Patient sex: F
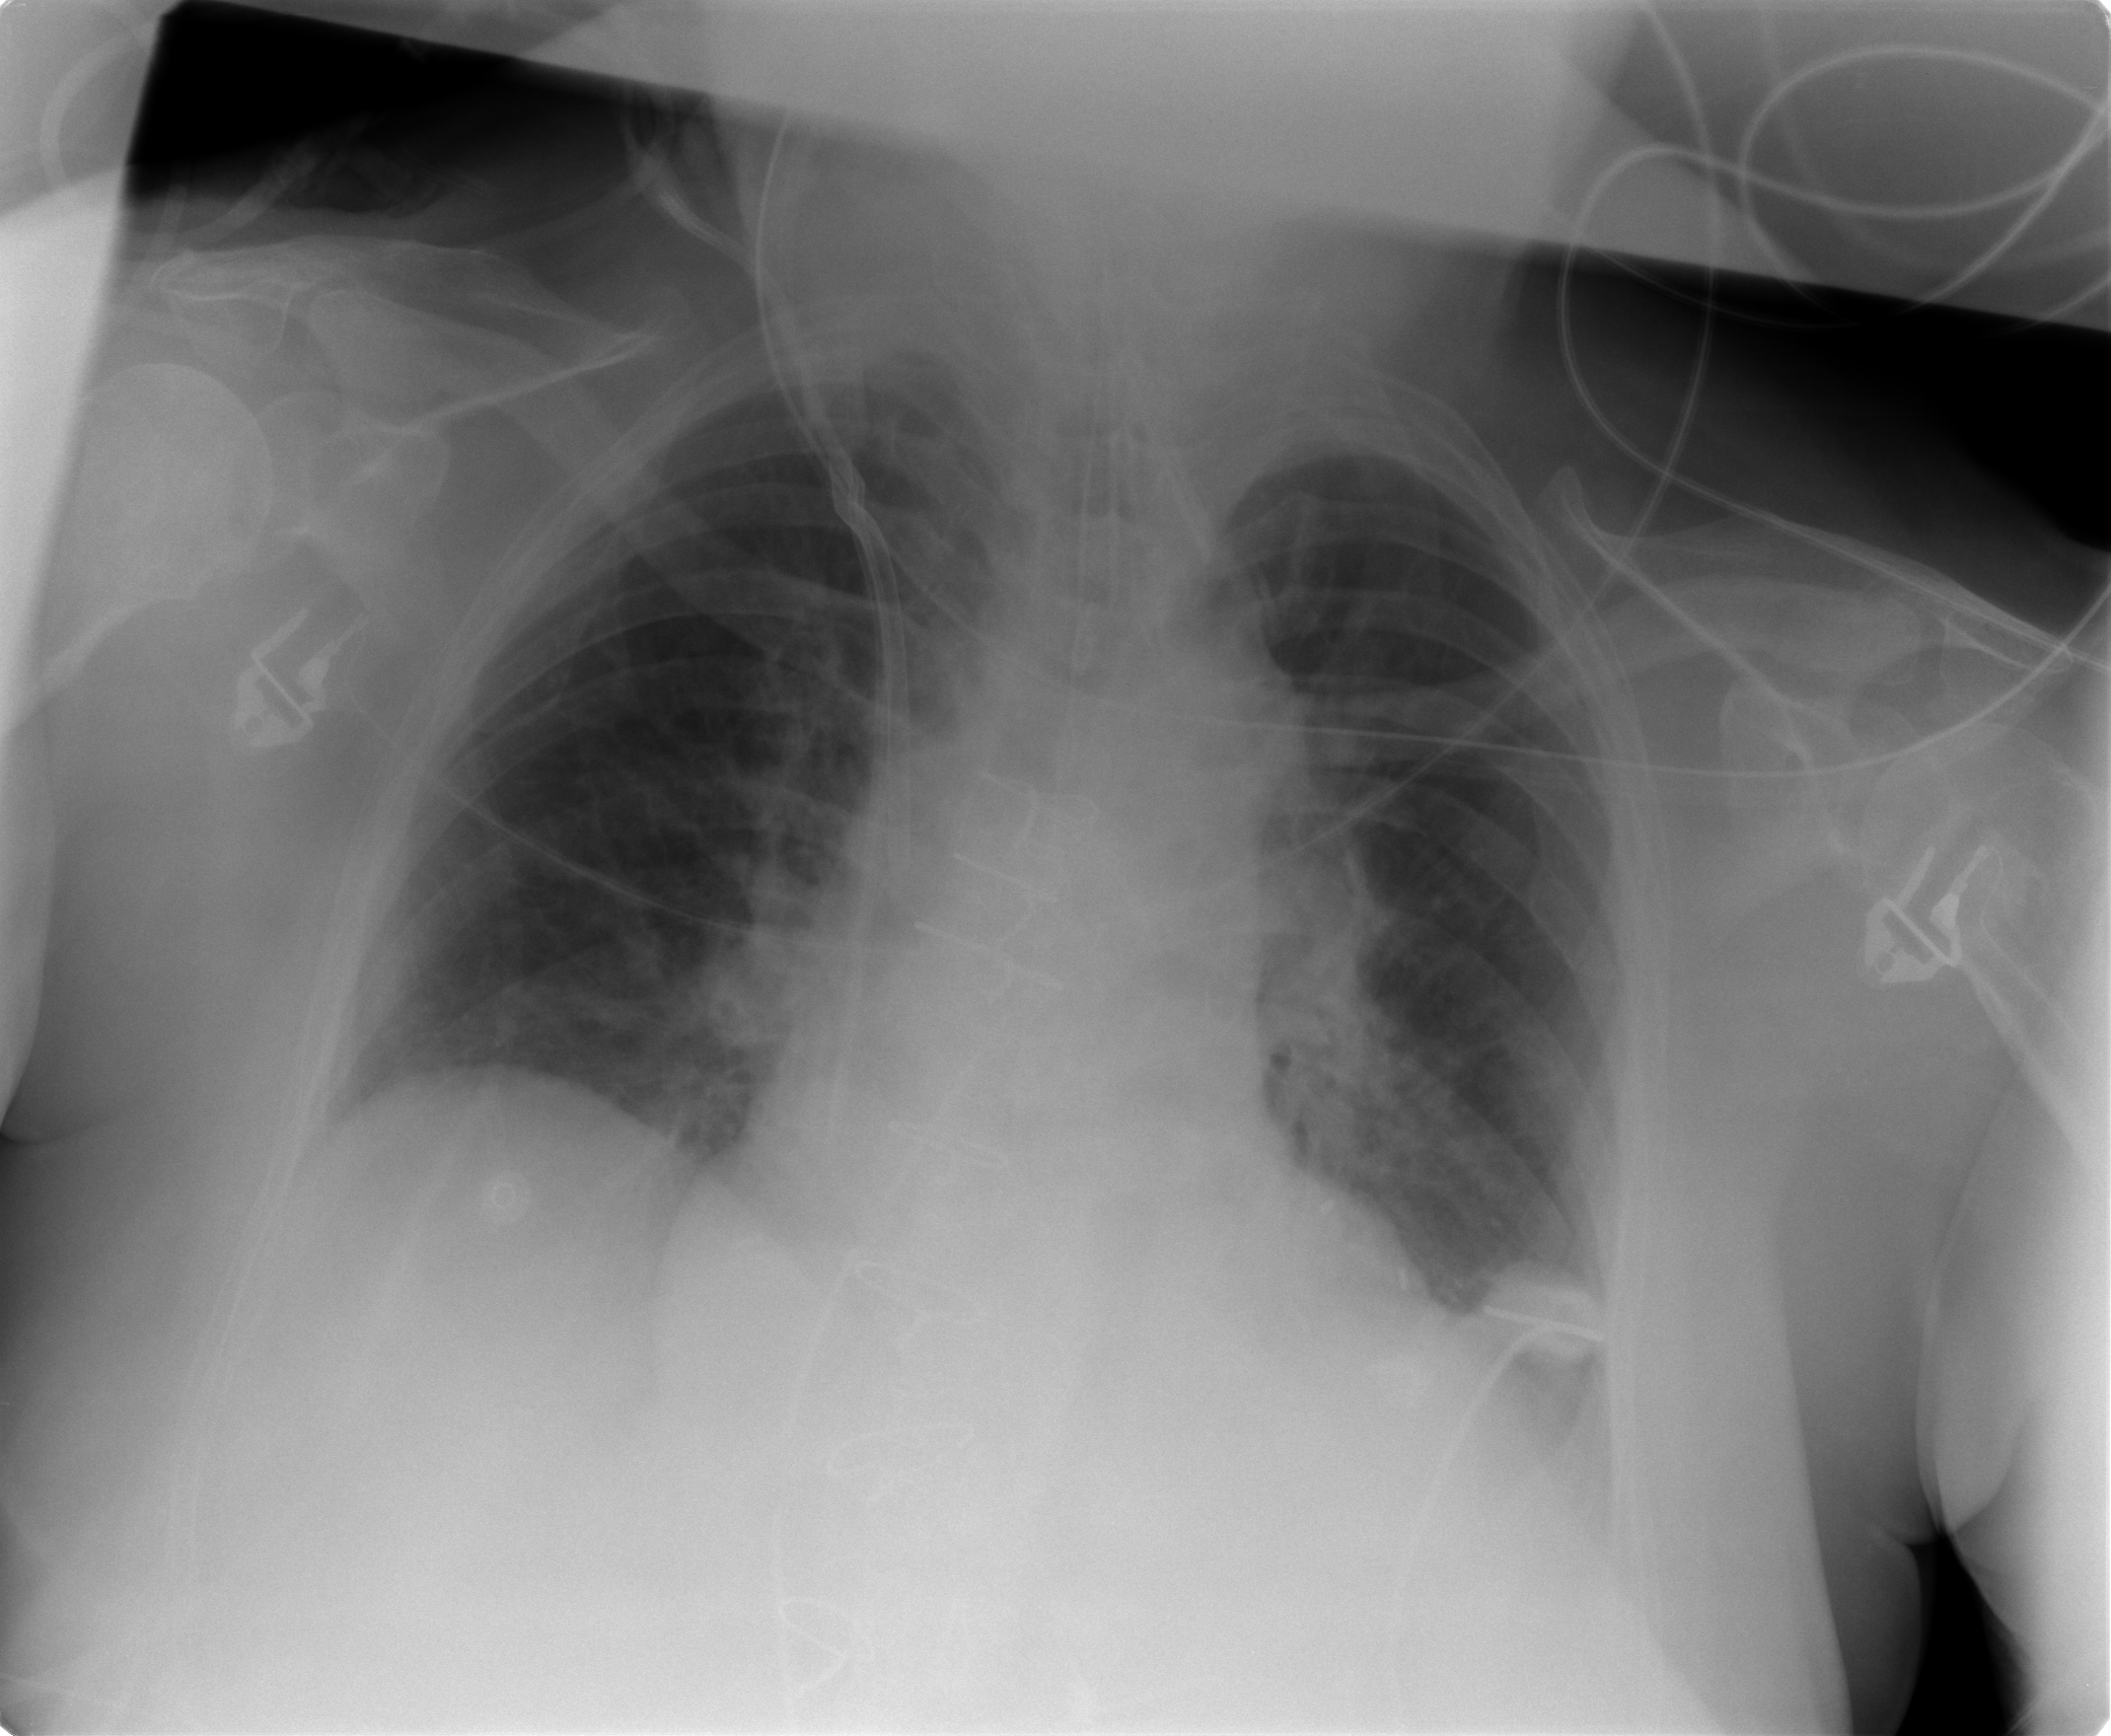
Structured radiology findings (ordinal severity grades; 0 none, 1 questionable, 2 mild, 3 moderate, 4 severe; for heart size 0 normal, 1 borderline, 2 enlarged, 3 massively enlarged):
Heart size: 0
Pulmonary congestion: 1
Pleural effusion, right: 0
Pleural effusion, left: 0
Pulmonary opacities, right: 0
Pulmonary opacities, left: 0
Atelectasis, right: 1
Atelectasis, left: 2